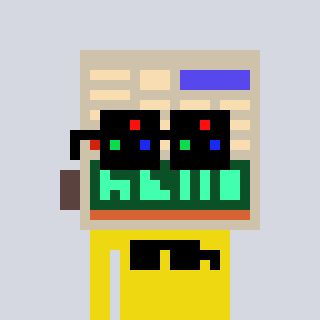
a pixel art character with square black sunglasses, a calculator-shaped head and a yellow-colored body on a cool background